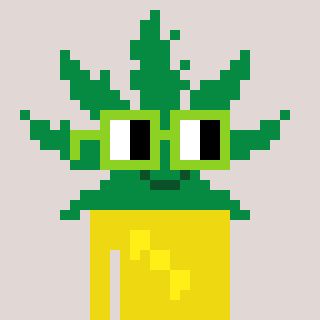
a pixel art character with square light green glasses, a weed-shaped head and a yellow-colored body on a warm background